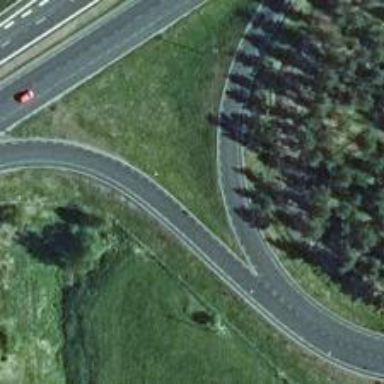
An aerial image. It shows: Motorway link with asphalt surface. It is classified as tertiary road and is part of motorway.